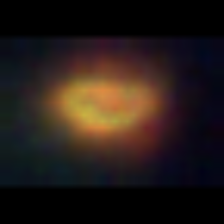
Taxon: Unknown_phyto
Group: Unknown